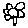
Label: flower